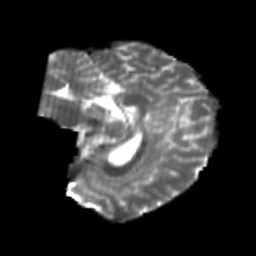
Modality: T2w
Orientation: sagittal
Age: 21
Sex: male
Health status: healthy
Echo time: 0.074 s